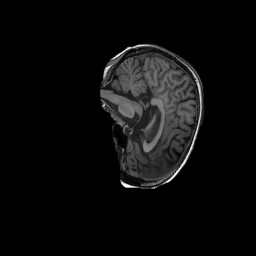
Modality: T1w
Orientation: sagittal
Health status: ill
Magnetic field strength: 3 T